Question: Using 'R' , I have drawn a hatched plot. If you see the curves, they are not smooth. How to make them smooth ? Even excel plots far more smoother curves.
Device features: windows 7, screen resolution=1366 x 768 (max)
Here is the plot.

Following code is used to draw the plot.
'''
plot(NA,xlim=c(0,1),ylim=c(0,1),xlab="delta",ylab="K", xaxs="i",yaxs="i") # Empty plot
a1 <- curve((x+x^7-x^2-x^4)/(1+x-x^3-x^4), from=0, n=450000, add = TRUE) # First curve
'''
Full code is available <URL>
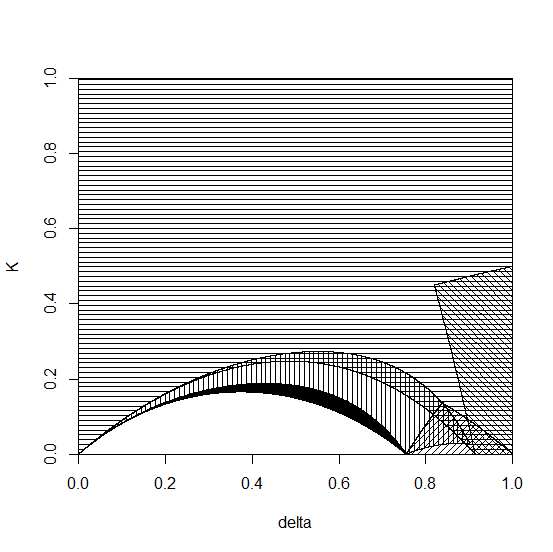
Answer: I'm fairly certain that if you plot your figure for example as pdf, the curves are completely smooth. It's the Rgui's internal display which shows the curve as non-smooth, and using copy paste on that might cause problems. It's better to directly plot into the file, like this:
'''
# Open device:
pdf("D:/test.pdf") #change for appropriate file path
plot(NA,xlim=c(0,1),ylim=c(0,1),xlab="delta",ylab="K", xaxs="i",yaxs="i")
a1 <- curve((x+x^7-x^2-x^4)/(1+x-x^3-x^4), from=0, n=450000, add = TRUE)
dev.off() #close device
'''
Now look at the pdf, and it looks completely fine. If you want for example jpg image, use function 'jpeg' etc, see '?jpeg' for more details how to save as tiff, jpeg, png or bmp, and arguments for image size, resolution and such.
(note, the terms device etc used here might not be totally correct, I'm not completely familiar with this terminology, someone more clever can edit if appropriate).